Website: apple-inc
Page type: payment
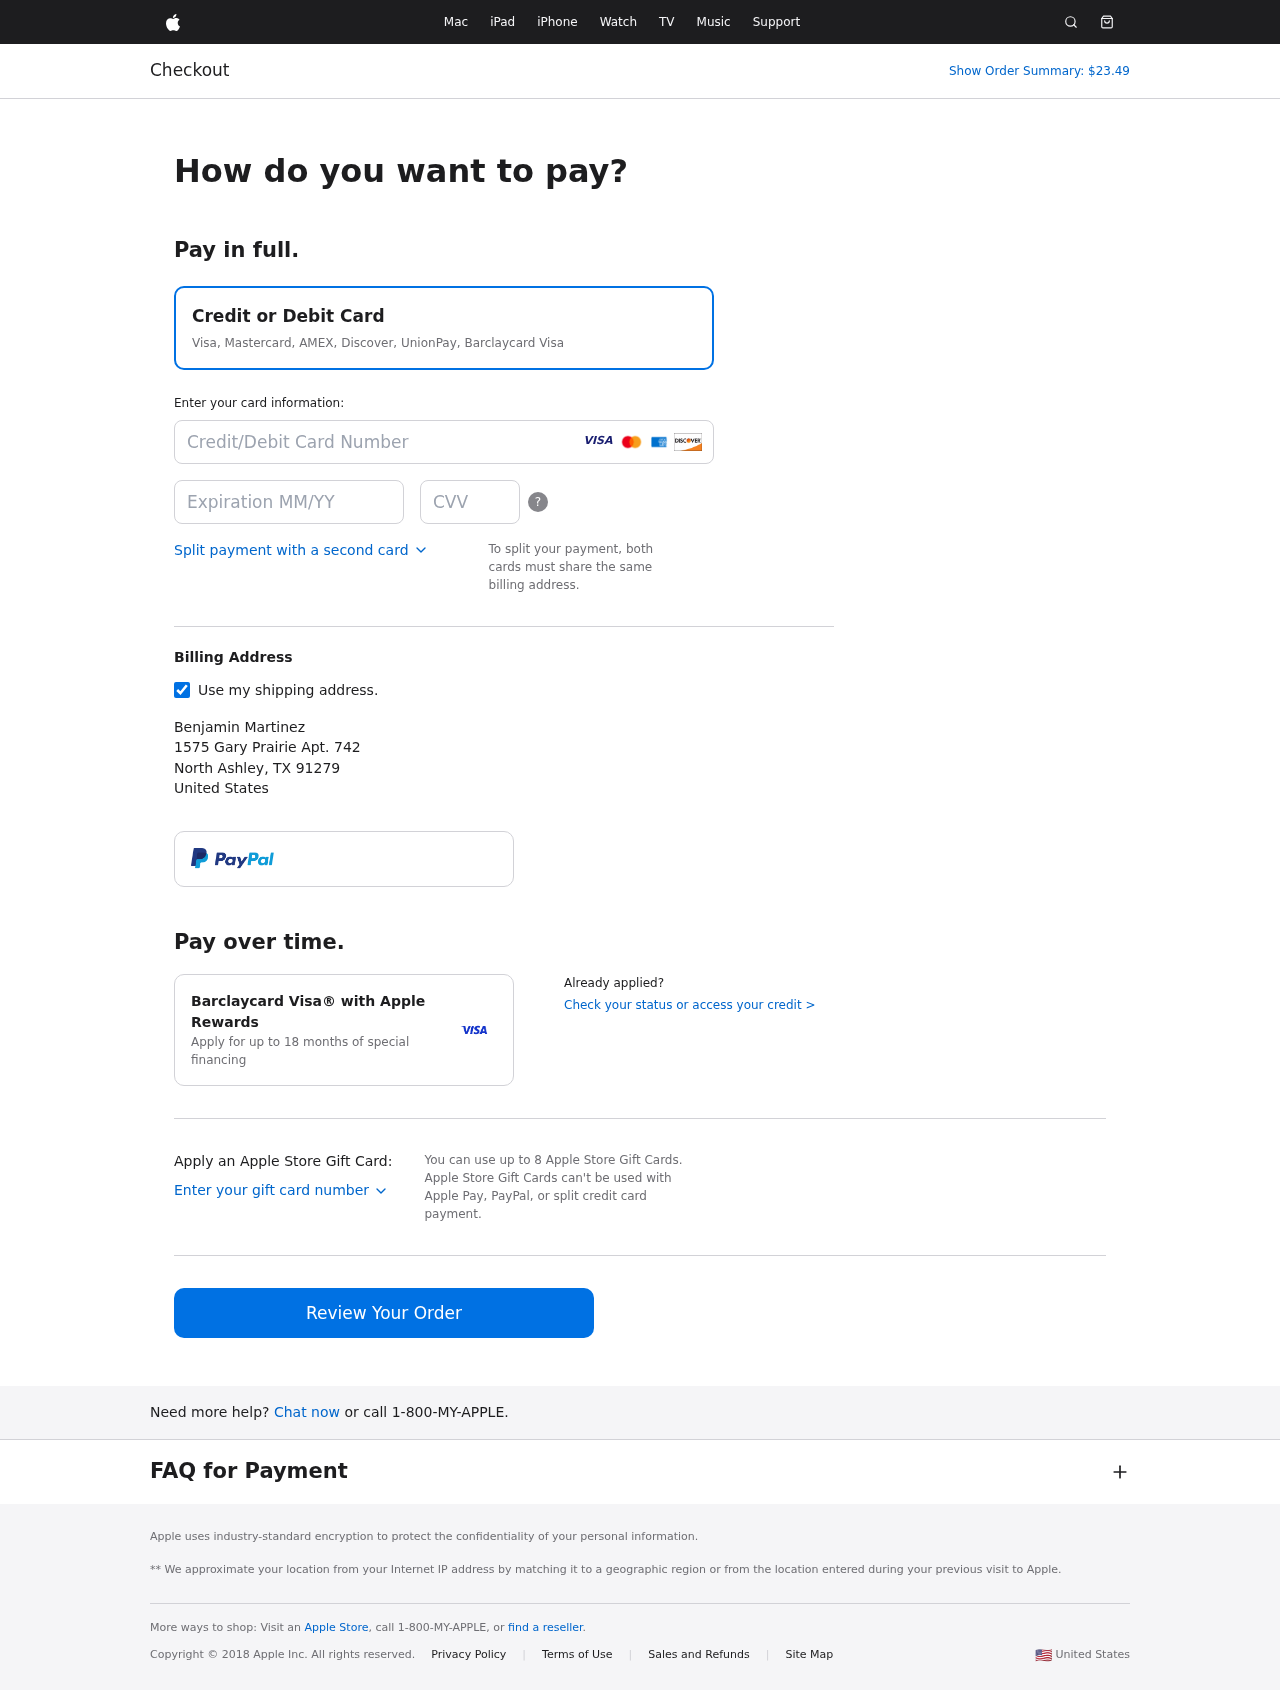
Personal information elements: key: PII_CARD_CVV
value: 740
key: PII_CARD_EXPIRY
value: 11/29
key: PII_CARD_NUMBER
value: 4076 1816 4897 5026
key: PII_CITY
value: North Ashley
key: PII_COUNTRY
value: United States
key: PII_FULLNAME
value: Benjamin Martinez
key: PII_POSTCODE
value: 91279
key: PII_STATE_ABBR
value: TX
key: PII_STREET
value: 1575 Gary Prairie Apt. 742
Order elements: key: ORDER_TOTAL
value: Show Order Summary: $23.49